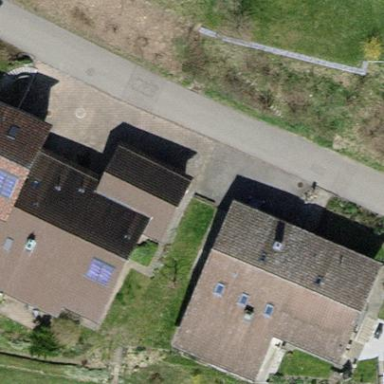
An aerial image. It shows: Semidetached house with gabled roof.